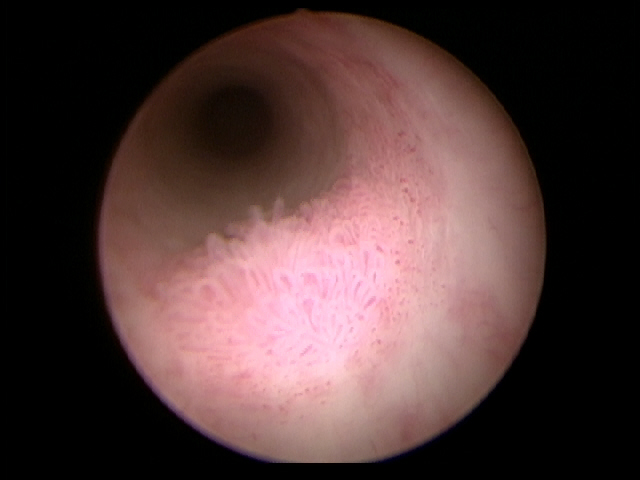
Modality: WLC
Class: Malignant
Subclass: HighGradePapillary
Lesion: Multifocal
Multifocal: 2 to 7
Stage: T1
Morphology: Papillary
Bladder cancer association: Yes